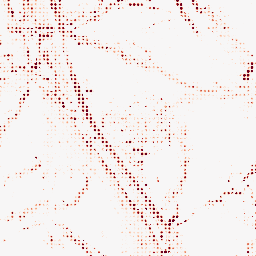
Category: morphological
Decomposition family: morphological_diamond
Decomposition parameters: operation: opening
radius: 5
Upsampling method: sinc_blackman
Upsampling parameters: scale: 8
kernel_size: 4
Upsampling scale: 8